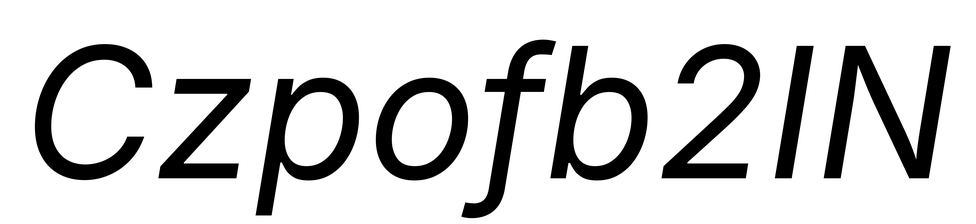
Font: Inter-Italic_Italic